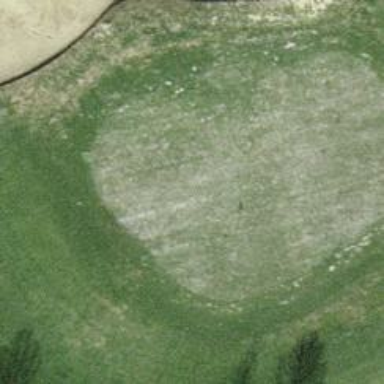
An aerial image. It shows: Green golf area with grass land use.